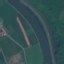
Land use / land cover: River